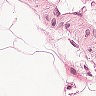
Metastatic tissue present: no